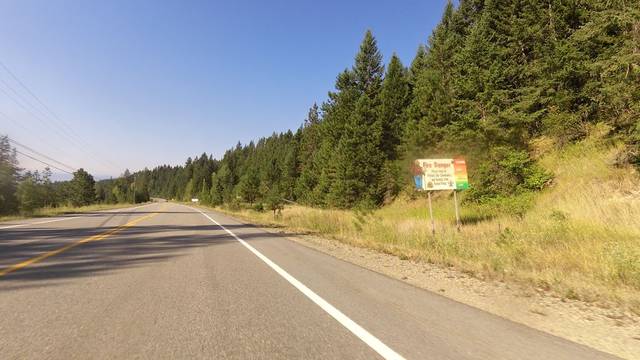
Region: Canada
Coordinates: 49.112, -116.447